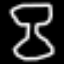
Label: hourglass